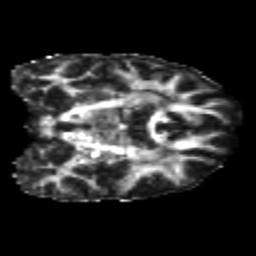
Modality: FA
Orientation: coronal
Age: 23
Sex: female
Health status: healthy
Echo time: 0.074 s